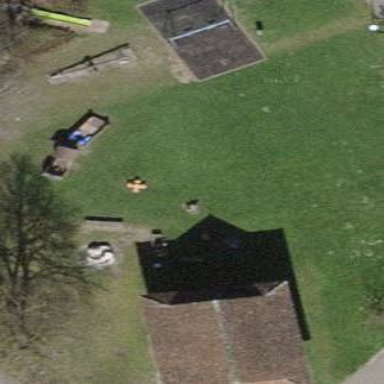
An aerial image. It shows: Playground area for leisure activities on the land.